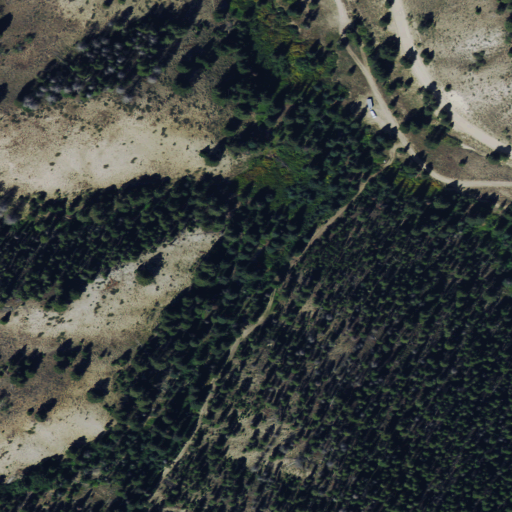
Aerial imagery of valley in Idaho named McHan Gulch containing evergreen forest, shrub, grassland, and woody wetlands